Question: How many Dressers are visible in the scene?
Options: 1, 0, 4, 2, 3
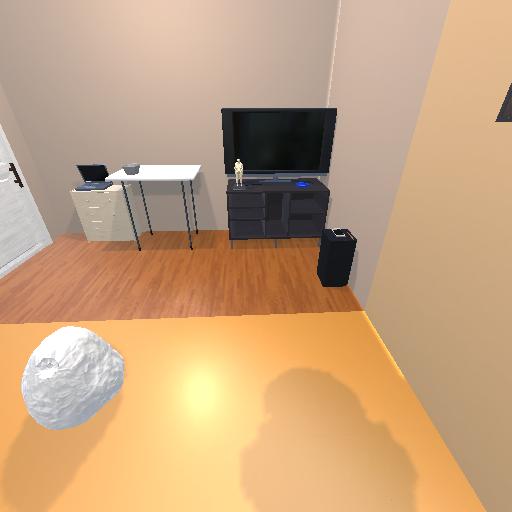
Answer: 1